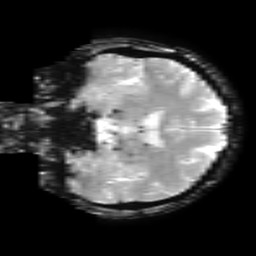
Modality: T2starw
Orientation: coronal
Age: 72
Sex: male
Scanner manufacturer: ge
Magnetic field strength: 3 T
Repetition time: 0.65 s
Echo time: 0.02 s